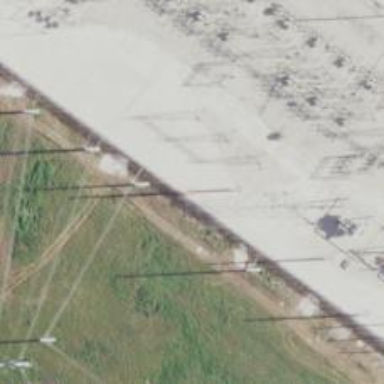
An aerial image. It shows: Power tower.